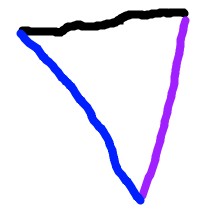
Shape: triangle